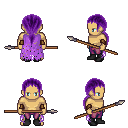
a pixel art fantasy rpg character, male body template, human, tanned skin, maroon tattered cape, magenta pants, purple ponytail hairstyle, leather bracers, black shoes, spear, four views (front, back, left, right), 2x2 character sprite sheet, small pixel art, hard edges, no anti-aliasing